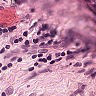
Metastatic tissue present: yes